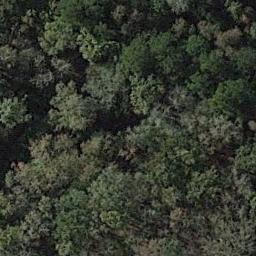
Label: forest